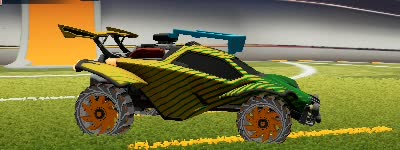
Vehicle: octane